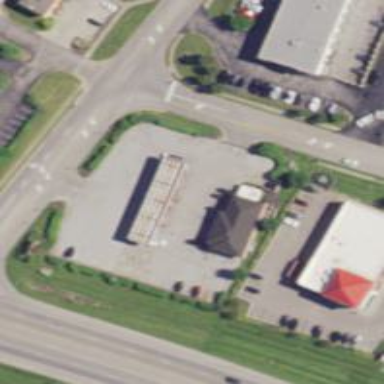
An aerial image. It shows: Convenience shop.